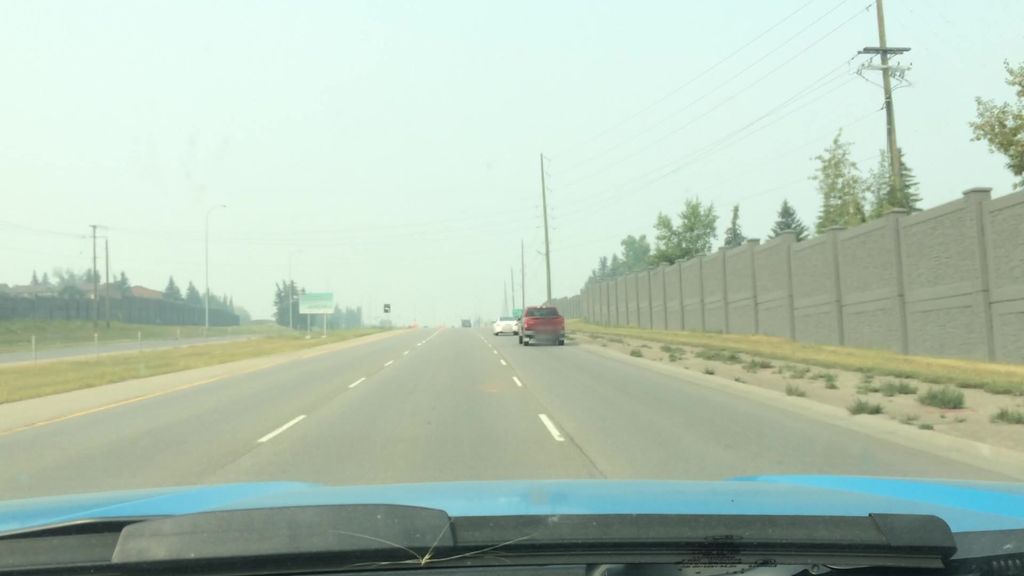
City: calgary